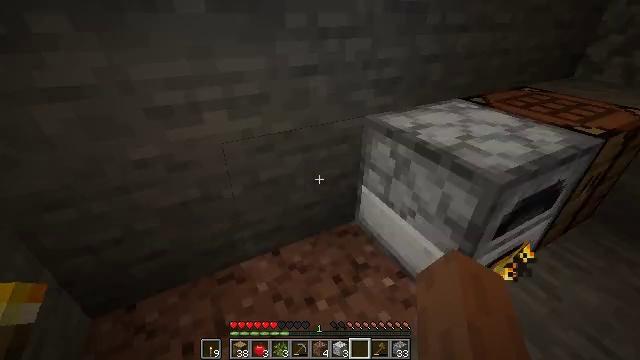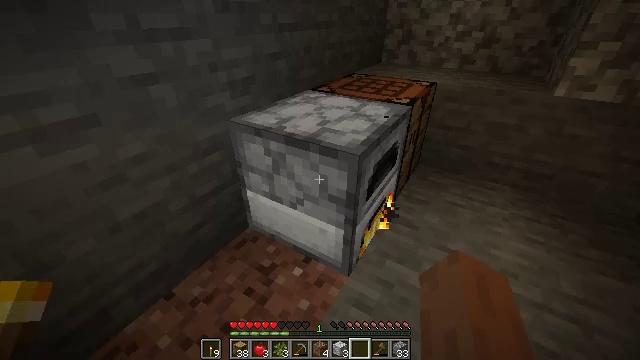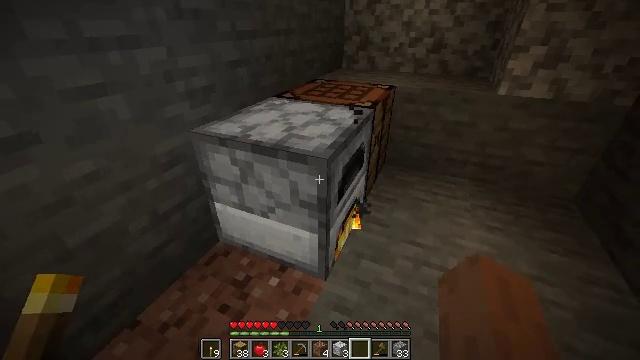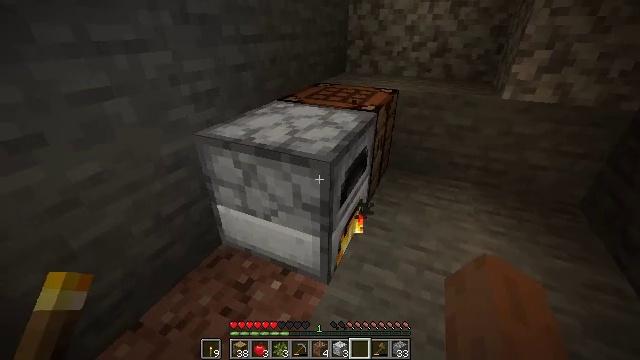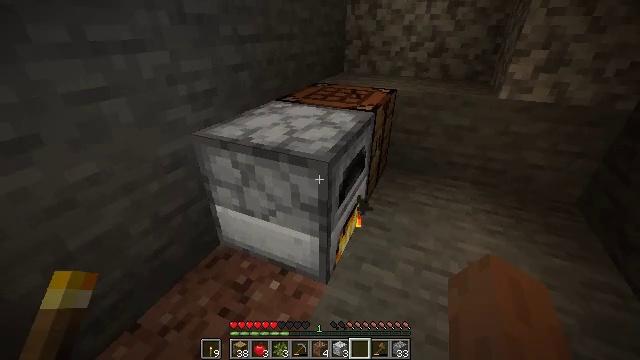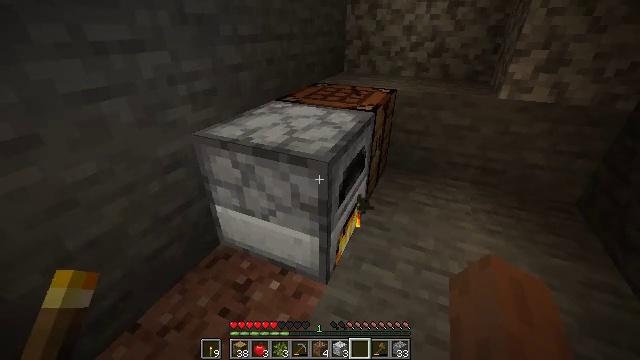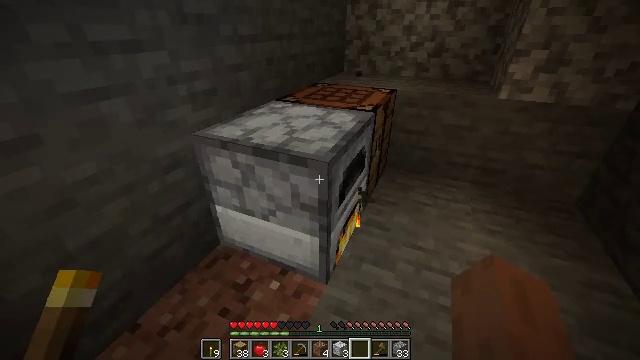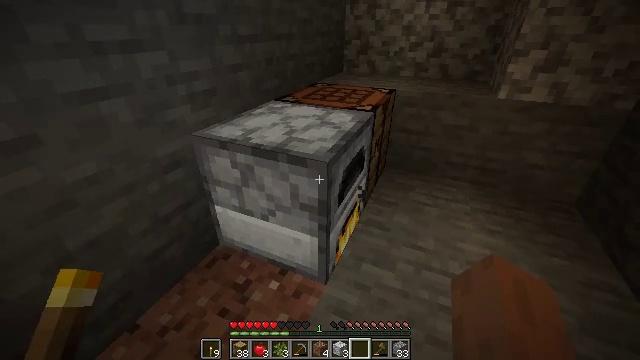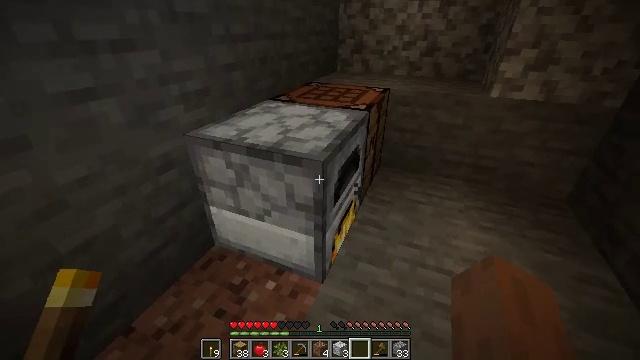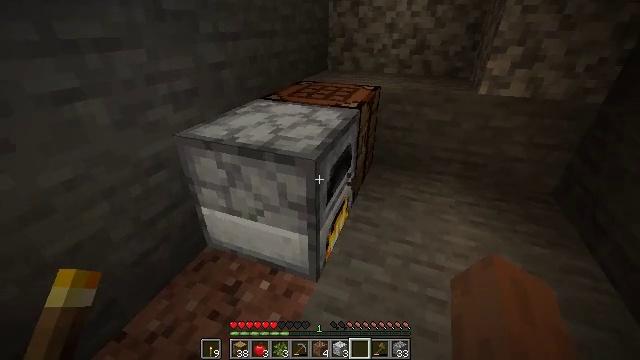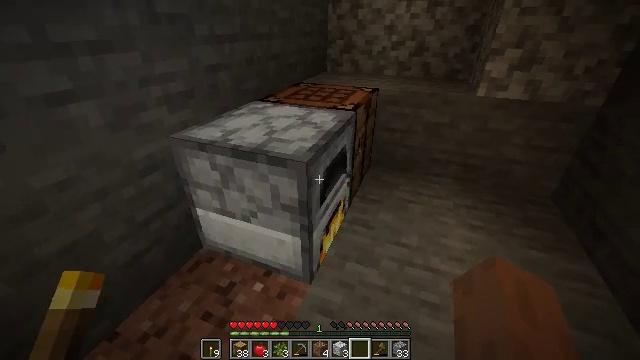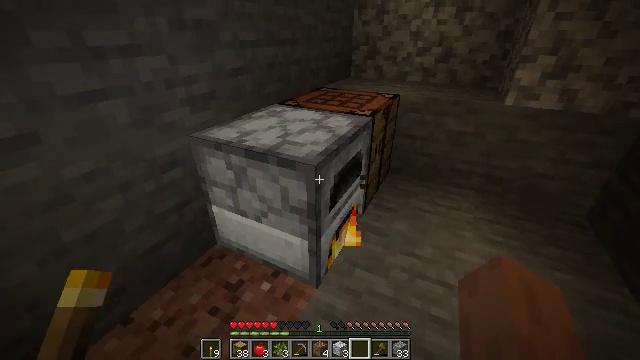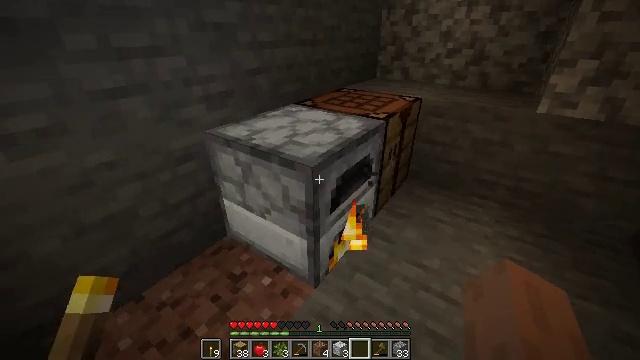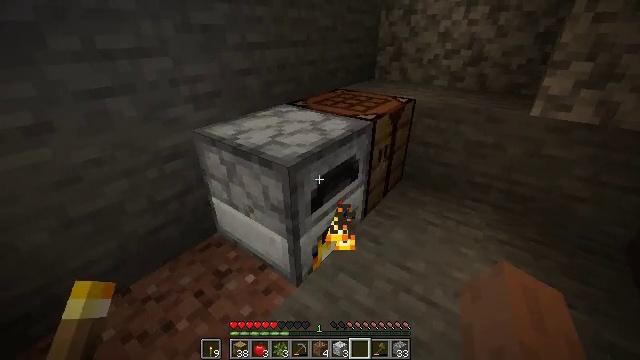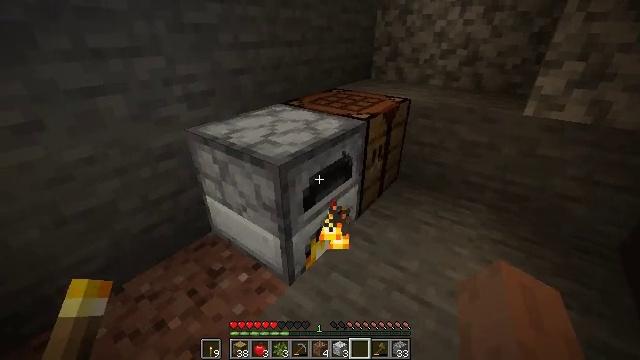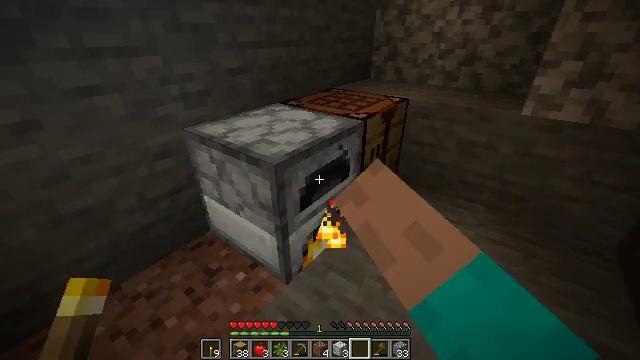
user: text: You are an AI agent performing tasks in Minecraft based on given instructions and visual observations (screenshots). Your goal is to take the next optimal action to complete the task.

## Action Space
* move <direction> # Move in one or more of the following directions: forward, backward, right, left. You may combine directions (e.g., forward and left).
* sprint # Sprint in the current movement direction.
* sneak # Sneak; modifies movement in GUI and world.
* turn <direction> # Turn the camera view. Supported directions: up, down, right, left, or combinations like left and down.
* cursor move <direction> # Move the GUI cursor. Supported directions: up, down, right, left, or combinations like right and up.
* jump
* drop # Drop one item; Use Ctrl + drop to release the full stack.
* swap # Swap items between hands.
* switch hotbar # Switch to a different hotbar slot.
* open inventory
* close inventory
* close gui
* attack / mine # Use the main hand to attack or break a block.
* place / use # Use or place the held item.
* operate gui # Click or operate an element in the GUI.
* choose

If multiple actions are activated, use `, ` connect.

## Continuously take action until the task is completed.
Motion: motion action
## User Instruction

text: craft item air
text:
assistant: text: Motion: turn right
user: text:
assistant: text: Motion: turn right and up
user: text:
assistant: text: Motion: no_op
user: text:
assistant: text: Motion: no_op
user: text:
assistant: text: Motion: no_op
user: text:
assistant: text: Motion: no_op
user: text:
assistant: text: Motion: no_op
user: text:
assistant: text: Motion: turn right
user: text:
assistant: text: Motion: turn right
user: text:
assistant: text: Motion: move right
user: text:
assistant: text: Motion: move right, turn left and up
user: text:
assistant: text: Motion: move right, turn left
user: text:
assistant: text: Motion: turn left
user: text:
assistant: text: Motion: use / place
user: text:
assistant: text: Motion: use / place
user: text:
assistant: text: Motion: use / place
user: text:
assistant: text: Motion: use / place
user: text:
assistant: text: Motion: no_op
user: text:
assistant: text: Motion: open gui
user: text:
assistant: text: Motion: no_op
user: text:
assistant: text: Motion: no_op
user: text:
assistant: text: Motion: no_op
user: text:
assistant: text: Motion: no_op
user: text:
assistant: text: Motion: no_op
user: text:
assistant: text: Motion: no_op
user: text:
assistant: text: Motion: no_op
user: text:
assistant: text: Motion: cursor move right
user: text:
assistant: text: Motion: sneak, cursor move right and up
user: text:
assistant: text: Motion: sneak
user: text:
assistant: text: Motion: sneak